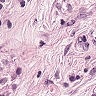
Metastatic tissue present: yes